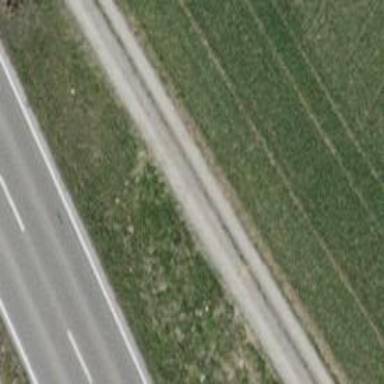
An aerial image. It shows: Unpaved track with grade3 track type.